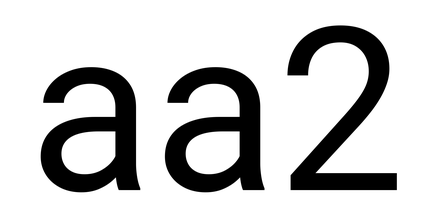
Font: Roboto_Regular